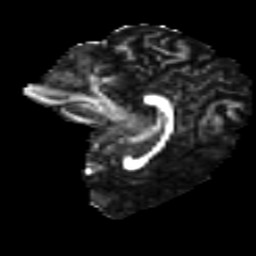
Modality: FA
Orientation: sagittal
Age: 19
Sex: female
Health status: ill
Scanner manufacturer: ge
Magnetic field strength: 3 T
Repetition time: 6.752 s
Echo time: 0.079 s